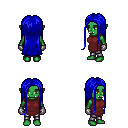
a pixel art fantasy rpg character, female body template, orc, green skin, maroon tunic, metal pants, blue extra-long hairstyle, metal gloves, four views (front, back, left, right), 2x2 character sprite sheet, small pixel art, hard edges, no anti-aliasing